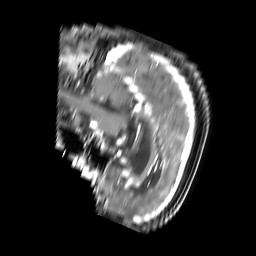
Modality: T1w
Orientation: sagittal
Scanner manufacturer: philips
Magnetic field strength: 1.5 T
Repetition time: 0.2219 s
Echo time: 0.00192 s